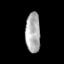
Tissue: skin
Cell type: Epithelial cells
Senescence score: 0.9029
Nuclear area (px): 585
Mean DAPI intensity: 172.308